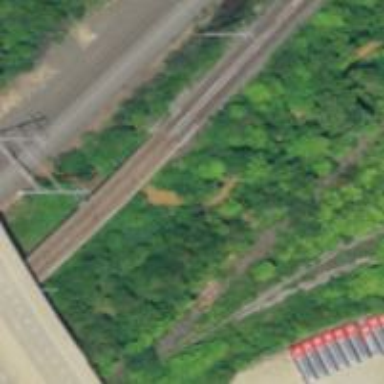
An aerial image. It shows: Railway bridge with electrified lines.